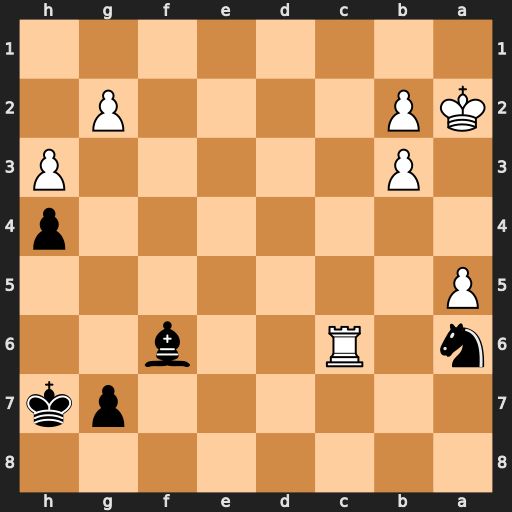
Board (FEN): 8/6pk/n1R2b2/P7/7p/1P5P/KP4P1/8
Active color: b
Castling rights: -
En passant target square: -
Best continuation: Nb4+ Ka3 Nxc6